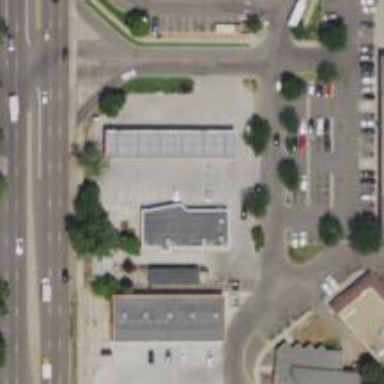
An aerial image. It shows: Convenience shop.